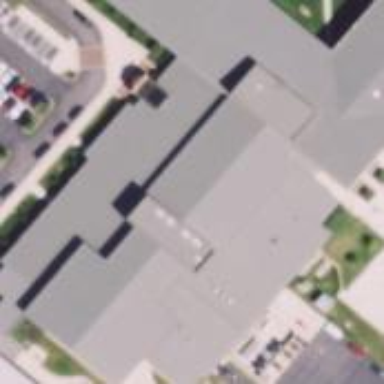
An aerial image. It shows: School building.